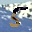
Label: 5